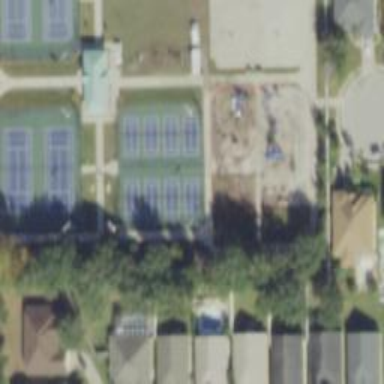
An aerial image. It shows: Tennis court in leisure pitch.